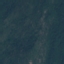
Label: Forest